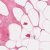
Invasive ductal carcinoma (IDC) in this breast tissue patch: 0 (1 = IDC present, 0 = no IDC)